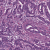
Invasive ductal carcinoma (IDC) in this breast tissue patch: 1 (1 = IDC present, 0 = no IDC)